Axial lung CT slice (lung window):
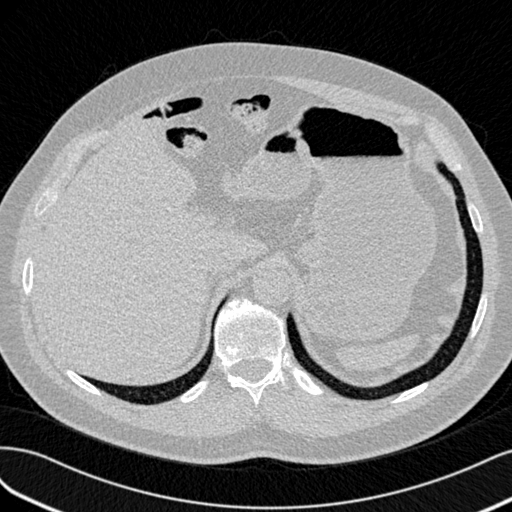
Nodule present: no